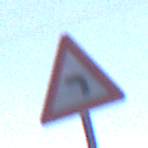
Verkehrszeichen: KurveLinks
Umgebung: Roofed, Underpass
Tageszeit: Midday
Wetter: Clear
Licht: Natural
Jahreszeit: NotSpecified
Kontrast: LowContrast